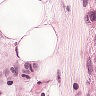
Metastatic tissue present: yes